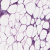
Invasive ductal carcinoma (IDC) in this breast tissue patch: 1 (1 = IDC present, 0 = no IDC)